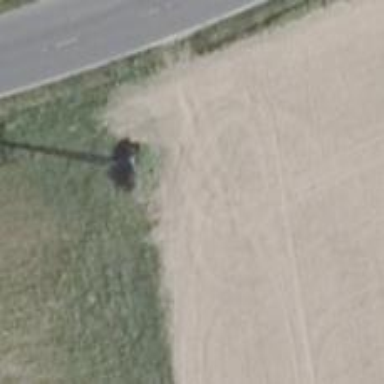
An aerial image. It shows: Power pole.